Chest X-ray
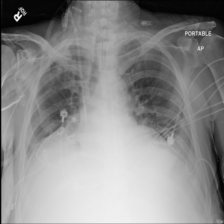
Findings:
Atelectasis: negative
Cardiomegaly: negative
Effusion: negative
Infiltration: negative
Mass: negative
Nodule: negative
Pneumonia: negative
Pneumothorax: negative
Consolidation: negative
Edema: negative
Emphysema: negative
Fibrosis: negative
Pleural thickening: negative
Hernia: negative